Current action and preconditions to check: trajectory_clear

Your task: For each precondition in the list above, predict whether it will hold at this action.

Consider the current scene as observed from the mobile robot's camera, and analyze the predicted future states of all dynamic agents (e.g., people, animals, vehicles, or any moving entities) within the NEXT SECOND.

IMPORTANT: Only answer "very likely" if you are absolutely certain—based on strong, clear evidence—that a dynamic agent will violate the precondition in the predicted future state. Do NOT answer "very likely" for unlikely, ambiguous, or low-probability risks.

Ask yourself for each precondition: Is there a high probability, with clear and convincing evidence, that the predicted future states of any dynamic agent will interfere with the predicted future state of the currently executing action within the NEXT SECOND, causing that precondition to fail?

Assess the risk level based on these predictions. Use "likely" or "very likely" if motions create a clear risk of interference.

Use "neutral" or "improbable" if agents are nearby but their predicted paths are clearly diverging or non-conflicting.

Failure Risk Categories: "very improbable", "improbable", "neutral", "likely", "very likely"

Answer Format: Output ONLY the probability_of_failure value from these categories: "very improbable", "improbable", "neutral", "likely", "very likely"

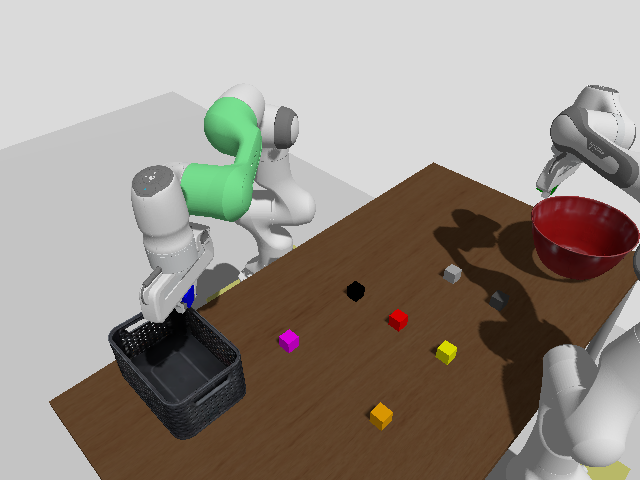

Answer: very improbable